Question: In my app I allow for a user to pick an image and then select other images to layer over the top of the main image. I then implement gesture Recognizers to pinch, pan and rotate the top images.
For example, a user could select an image of a person and then select a pair of sunglasses to overlay over the top of the image and pinch, pan or rotate them into place.
This works great but as the overlayed image gets smaller it becomes harder for the user to size, pan or rotate.
I'm looking to implement some functionality that I've seen on a similar app where they allow for this to be controlled by a pinch/rotation handler on the corner of the top UIImageView. I can't seem to figure this out. I've attached a screenshot of the app that currently does this that I'm trying implement. Any suggestions would help. Thank you.

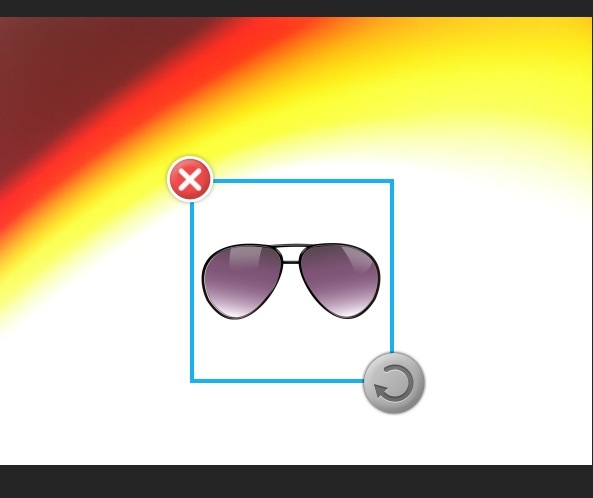
Answer: I finally was able accomplish this by using this control. <URL>